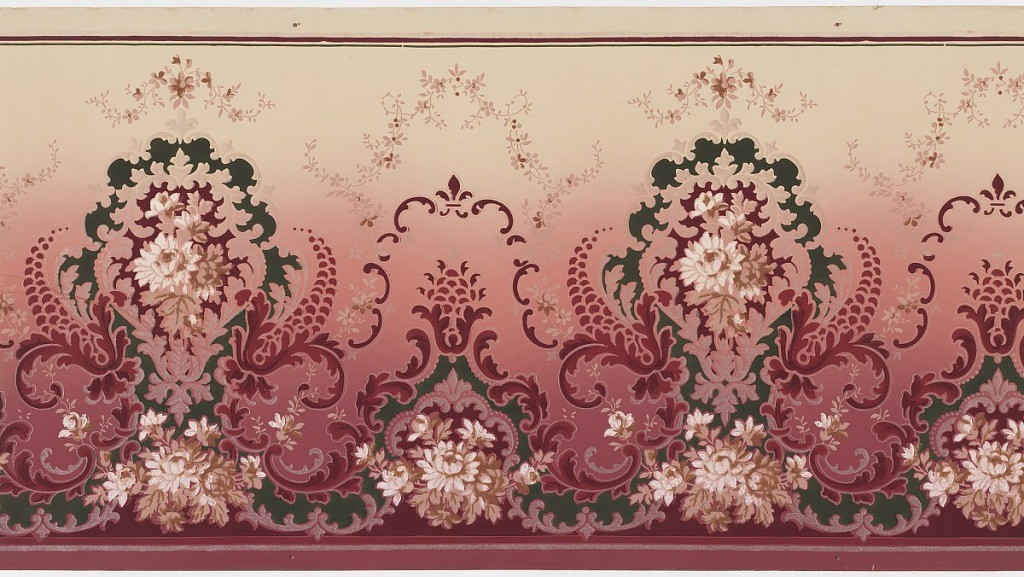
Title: Frieze
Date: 1905–1915
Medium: Machine-printed paper
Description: Alternating large and small floral medallions with floral bouquet insets and beading connected by foliate scrolls with pinecones, scrolls with fleur-de-lis, and floral vining. Ground is dark pink to cream. Printed in dark green, reds, tan, light pink, white and white mica.